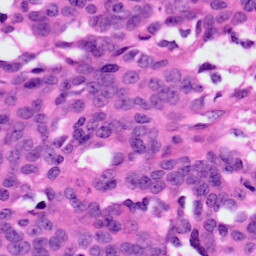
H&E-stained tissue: Ovarian